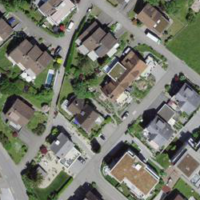
EUNIS habitat code: 55
Species observed at this site:
Aruncus dioicus